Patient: sex M, age 52
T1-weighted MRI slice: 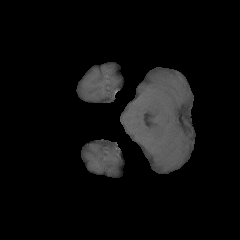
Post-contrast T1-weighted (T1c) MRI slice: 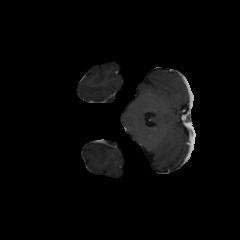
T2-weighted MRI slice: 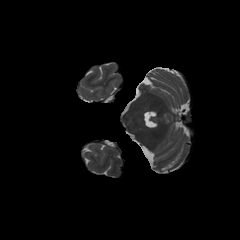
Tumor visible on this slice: no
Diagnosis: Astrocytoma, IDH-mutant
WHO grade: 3